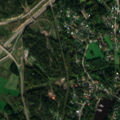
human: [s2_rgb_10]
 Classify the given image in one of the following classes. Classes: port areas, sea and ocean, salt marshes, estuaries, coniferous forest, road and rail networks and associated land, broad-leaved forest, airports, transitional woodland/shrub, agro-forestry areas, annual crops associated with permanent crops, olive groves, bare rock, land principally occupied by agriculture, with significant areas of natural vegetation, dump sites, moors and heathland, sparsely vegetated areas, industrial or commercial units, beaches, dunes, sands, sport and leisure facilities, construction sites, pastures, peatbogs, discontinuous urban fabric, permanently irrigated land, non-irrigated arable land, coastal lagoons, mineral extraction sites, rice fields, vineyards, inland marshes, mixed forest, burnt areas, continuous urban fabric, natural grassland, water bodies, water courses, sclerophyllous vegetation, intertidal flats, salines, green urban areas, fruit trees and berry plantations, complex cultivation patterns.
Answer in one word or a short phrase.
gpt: discontinuous urban fabric, non-irrigated arable land, coniferous forest, mixed forest, sea and ocean